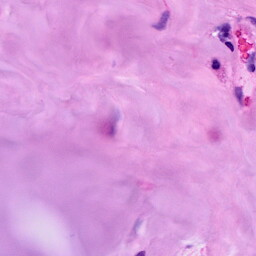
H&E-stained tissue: Breast